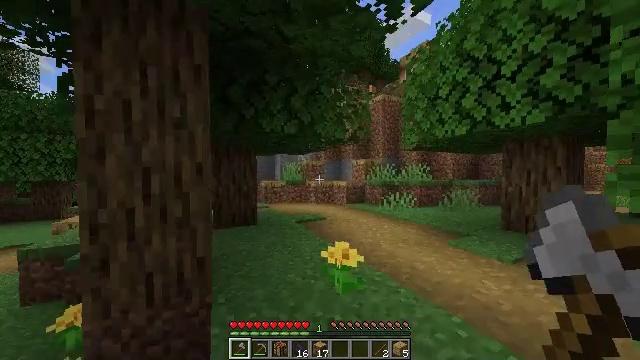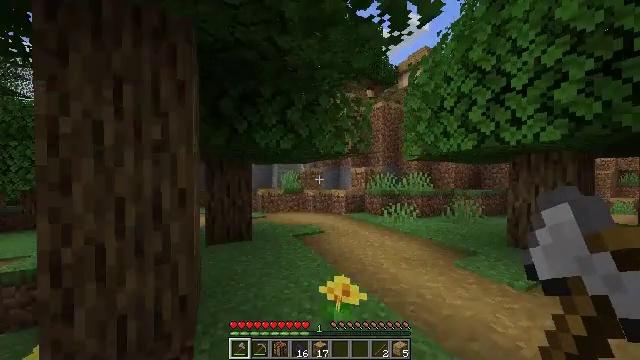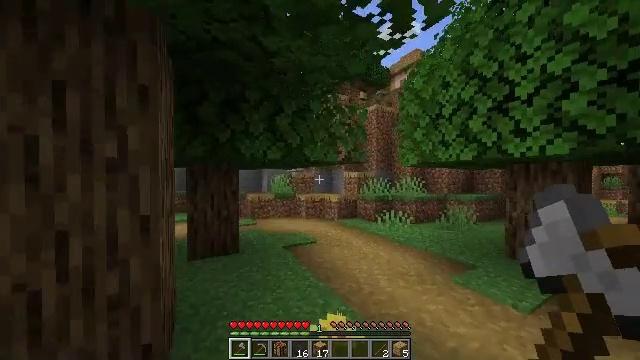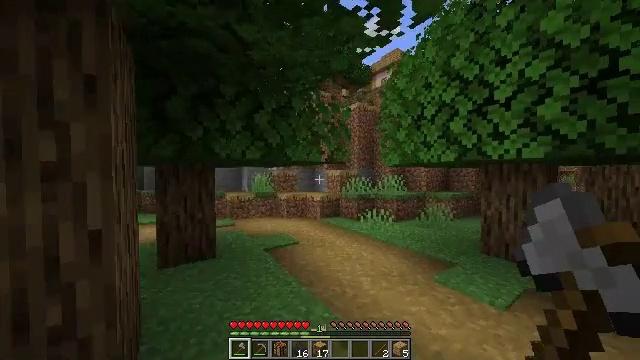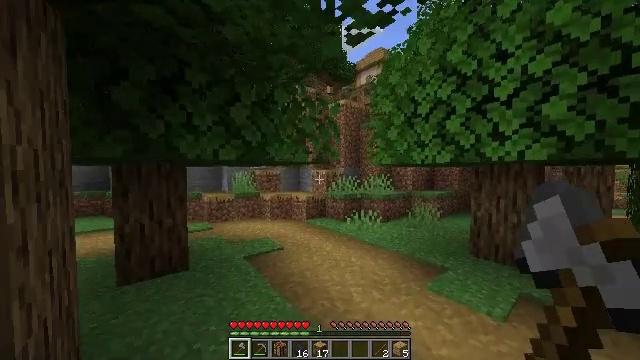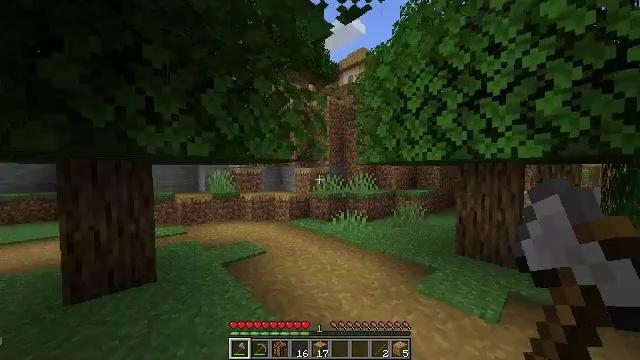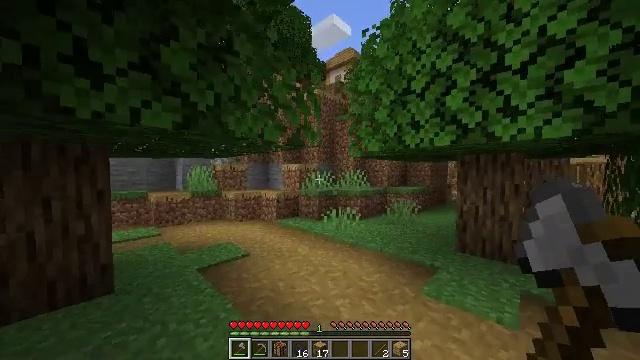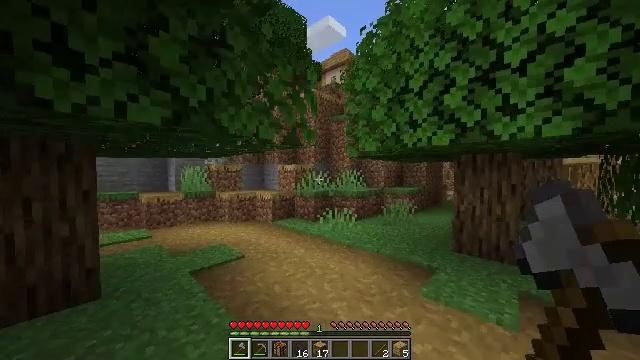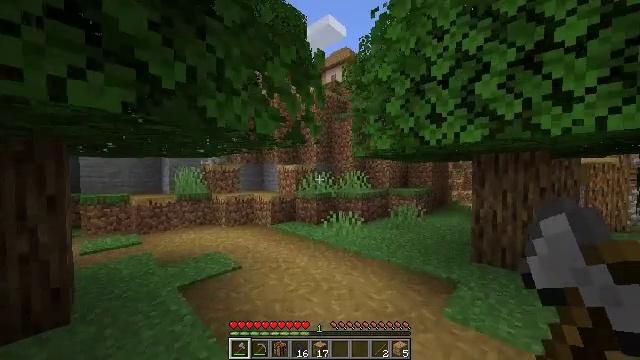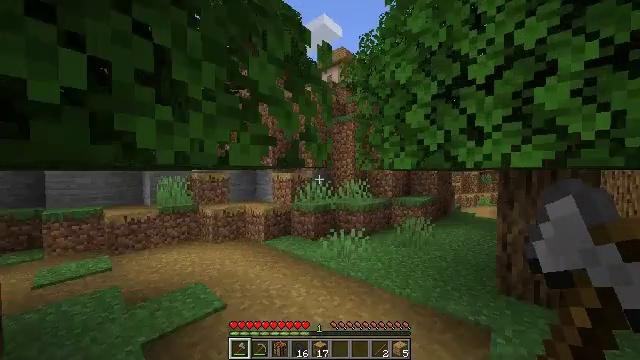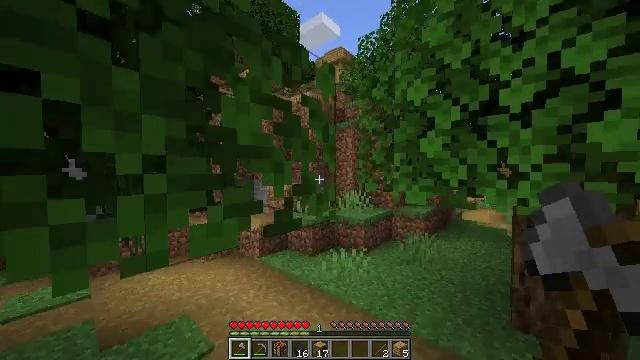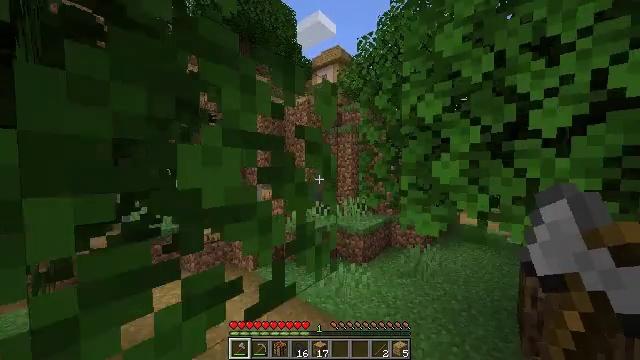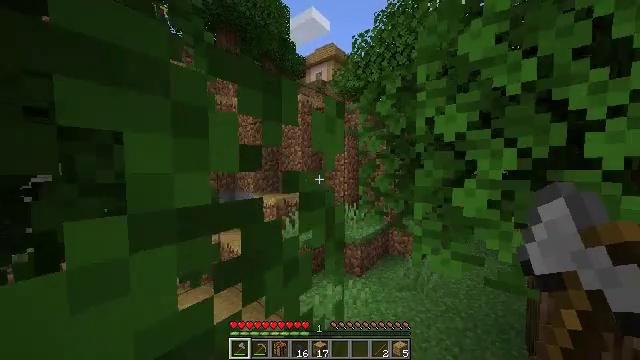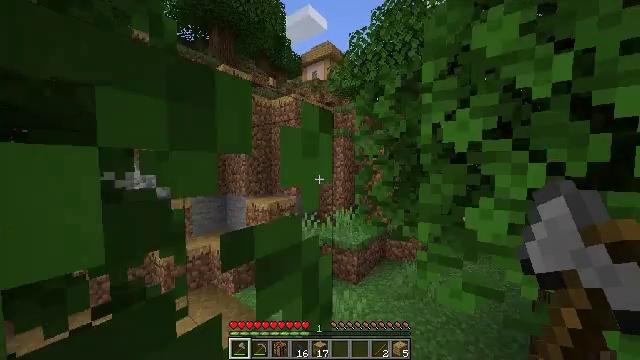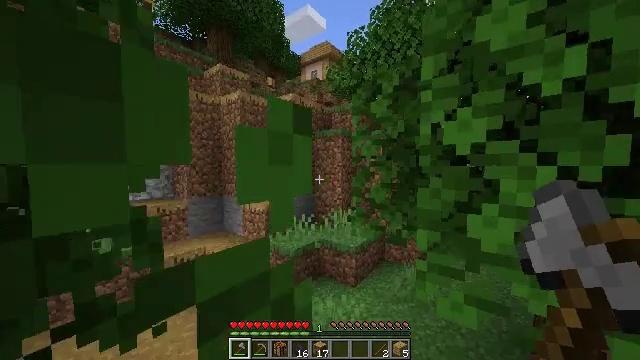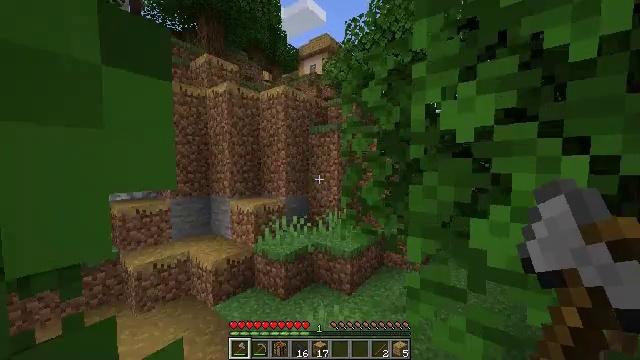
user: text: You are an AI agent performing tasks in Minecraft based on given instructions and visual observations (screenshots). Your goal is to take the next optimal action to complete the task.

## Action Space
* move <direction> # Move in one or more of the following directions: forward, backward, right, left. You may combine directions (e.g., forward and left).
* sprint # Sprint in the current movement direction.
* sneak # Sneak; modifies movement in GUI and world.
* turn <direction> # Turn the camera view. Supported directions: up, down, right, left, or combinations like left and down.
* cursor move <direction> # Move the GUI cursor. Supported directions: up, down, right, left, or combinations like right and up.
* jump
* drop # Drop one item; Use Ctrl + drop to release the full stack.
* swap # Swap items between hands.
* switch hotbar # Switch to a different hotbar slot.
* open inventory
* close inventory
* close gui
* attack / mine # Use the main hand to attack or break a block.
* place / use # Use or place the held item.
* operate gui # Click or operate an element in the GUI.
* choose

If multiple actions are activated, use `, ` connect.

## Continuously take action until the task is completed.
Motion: motion action
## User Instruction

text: Gather the yellow bed by attacking it.
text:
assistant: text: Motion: move forward, sprint, jump
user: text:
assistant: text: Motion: move forward, sprint, turn right, jump
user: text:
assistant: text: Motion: move forward, sprint, turn right, jump
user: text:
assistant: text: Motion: move forward, sprint, turn right, jump
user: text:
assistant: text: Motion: move forward, sprint, turn right, jump
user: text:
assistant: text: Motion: move forward, sprint, turn right, jump
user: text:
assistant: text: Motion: move forward, sprint, turn right, jump
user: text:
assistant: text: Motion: move forward, sprint, jump
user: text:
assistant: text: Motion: move forward, sprint, turn right, jump
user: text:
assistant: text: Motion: move forward, sprint, jump
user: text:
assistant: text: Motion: move forward, sprint, jump
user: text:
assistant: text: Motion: move forward, sprint, turn right, jump
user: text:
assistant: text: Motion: move forward, sprint, jump
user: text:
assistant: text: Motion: move forward, sprint, jump
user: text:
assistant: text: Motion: move forward, sprint, jump
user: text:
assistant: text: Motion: move forward, sprint, jump
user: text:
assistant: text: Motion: move forward, sprint, jump
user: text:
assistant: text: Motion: move forward, sprint
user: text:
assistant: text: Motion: move forward, sprint
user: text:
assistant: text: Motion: move forward, sprint
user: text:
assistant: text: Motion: move forward, sprint
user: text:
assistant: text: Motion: move forward and move left, sprint
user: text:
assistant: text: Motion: move forward and move left, sprint
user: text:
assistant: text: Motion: move forward and move left, sprint
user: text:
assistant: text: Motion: move forward and move left, sprint
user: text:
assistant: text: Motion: move forward and move left, sprint, turn right
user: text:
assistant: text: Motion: move forward and move left, sprint, turn right
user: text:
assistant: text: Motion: move forward, sprint, turn right
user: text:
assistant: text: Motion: move forward, sprint, turn right and down
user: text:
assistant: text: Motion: move forward, sprint, turn right and down